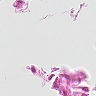
Metastatic tissue present: no